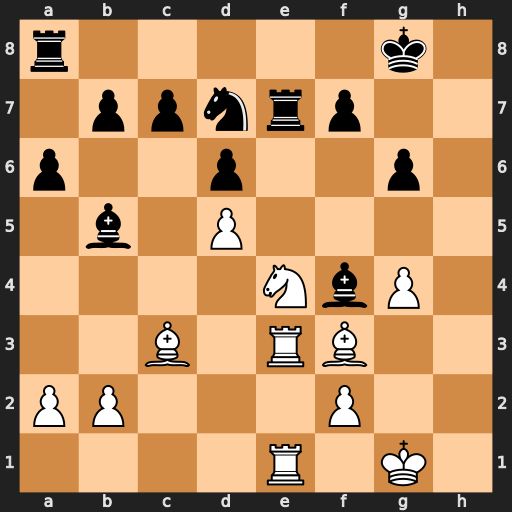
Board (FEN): r5k1/1ppnrp2/p2p2p1/1b1P4/4NbP1/2B1RB2/PP3P2/4R1K1
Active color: w
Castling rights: -
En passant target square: -
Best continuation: Nf6+ Nxf6 Rxe7